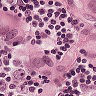
Metastatic tissue present: yes